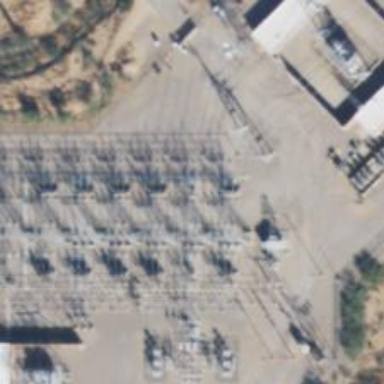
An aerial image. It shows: Switch for power supply.